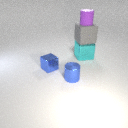
large gray rubber cube above large cyan metal cube